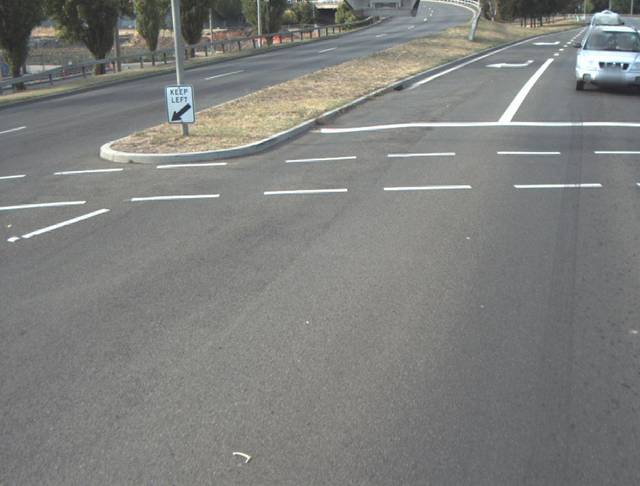
Region: Australia
Coordinates: -41.435, 147.133